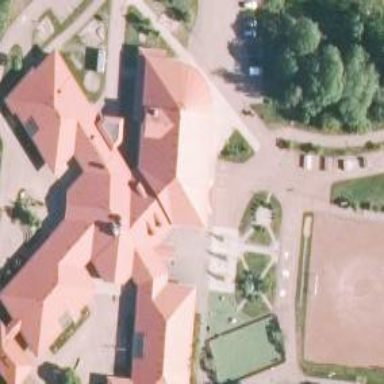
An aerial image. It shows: School building.